The image shows the envelope spectrum of a rolling-element bearing's vibration signal, with the characteristic fault frequencies (BPFO outer race, BPFI inner race, BSF ball, FTF cage) marked as reference lines. Classify the bearing condition as one of: normal, inner_race, outer_race, ball.
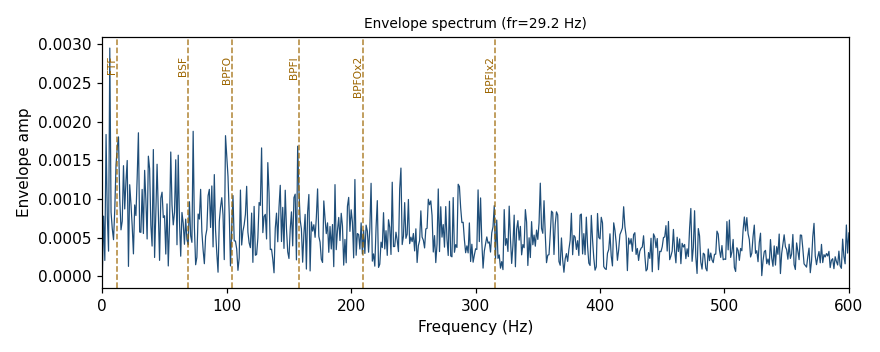
Answer: normal